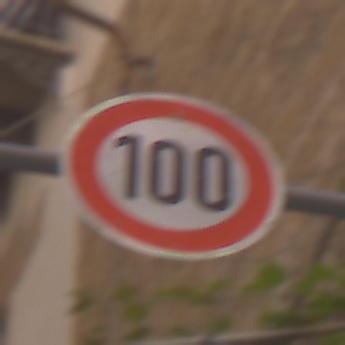
Verkehrszeichen: Geschwindigkeit100
Umgebung: Outdoor, Urban
Tageszeit: MorningAfternoon
Wetter: Clear
Licht: Natural
Jahreszeit: NotSpecified
Kontrast: LowContrast